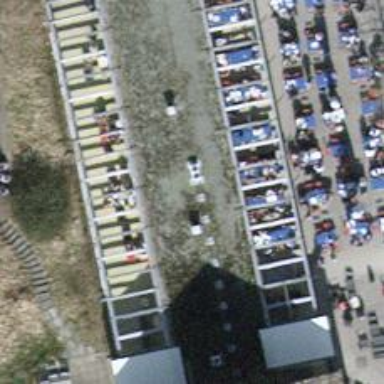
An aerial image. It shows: Restaurant.